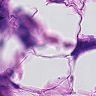
Metastatic tissue present: yes